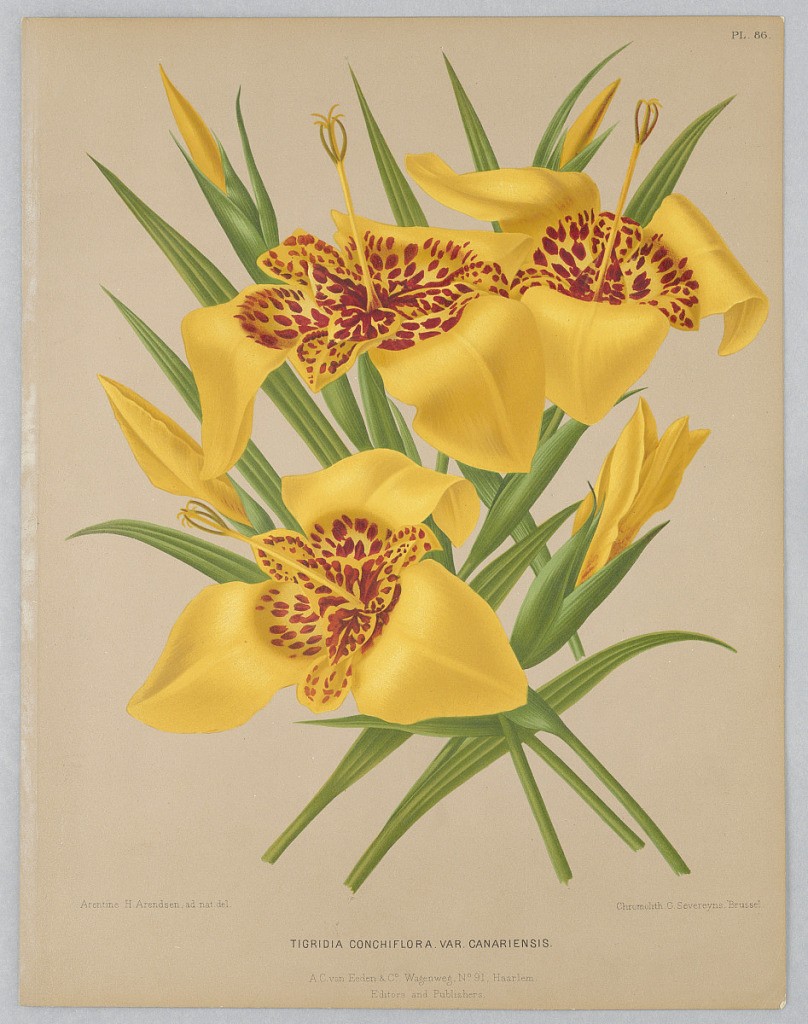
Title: Tigridia Conchiflora Var. Canariensis, Plate 86 from A. C. Van Eeden's "Flora of Haarlem"
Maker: Arentine H. Arendsen, Dutch, 1836 - 1915
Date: ca. 1881
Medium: Chromolithograph on paper
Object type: Print
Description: Disbound color plate "SPECIES" from A. C. Van Eeden's "Flora of Haarlem."